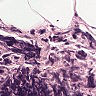
Metastatic tissue present: no